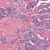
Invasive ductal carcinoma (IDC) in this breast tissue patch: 1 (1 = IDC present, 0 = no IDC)